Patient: sex F, age 64
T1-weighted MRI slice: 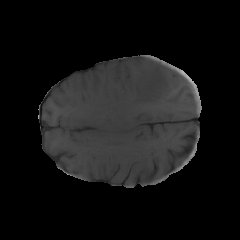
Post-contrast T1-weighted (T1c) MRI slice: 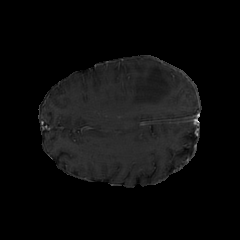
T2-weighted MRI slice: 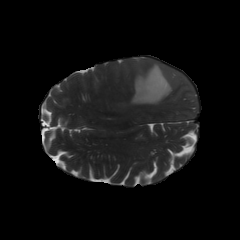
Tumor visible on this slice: yes
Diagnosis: Glioblastoma, IDH-wildtype
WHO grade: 4